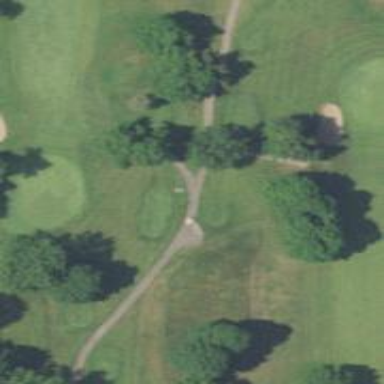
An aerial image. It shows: Path designated for golf carts.